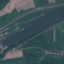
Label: River